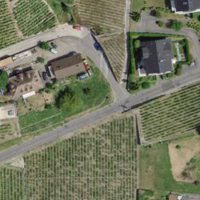
EUNIS habitat code: 40
Species observed at this site:
Nerium oleander
Cymbalaria muralis